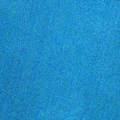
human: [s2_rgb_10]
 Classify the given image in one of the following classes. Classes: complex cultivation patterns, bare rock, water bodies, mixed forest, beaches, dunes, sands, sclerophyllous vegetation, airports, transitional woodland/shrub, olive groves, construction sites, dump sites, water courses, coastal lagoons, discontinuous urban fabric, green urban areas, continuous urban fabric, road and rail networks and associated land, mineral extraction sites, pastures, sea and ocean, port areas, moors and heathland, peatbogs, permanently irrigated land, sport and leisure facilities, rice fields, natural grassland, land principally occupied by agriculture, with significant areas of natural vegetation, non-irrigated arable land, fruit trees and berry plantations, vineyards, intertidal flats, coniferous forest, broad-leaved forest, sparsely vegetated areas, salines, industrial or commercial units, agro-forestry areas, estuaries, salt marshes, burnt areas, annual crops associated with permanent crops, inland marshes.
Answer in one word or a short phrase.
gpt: sea and ocean